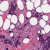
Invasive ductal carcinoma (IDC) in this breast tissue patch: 1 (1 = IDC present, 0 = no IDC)